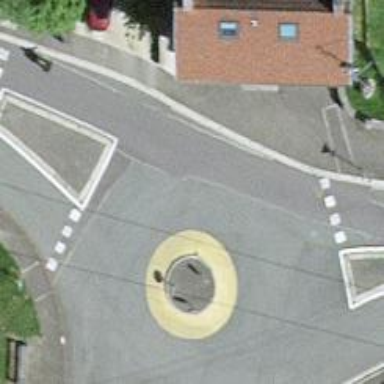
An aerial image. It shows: Residential road that intersects with roundabout.